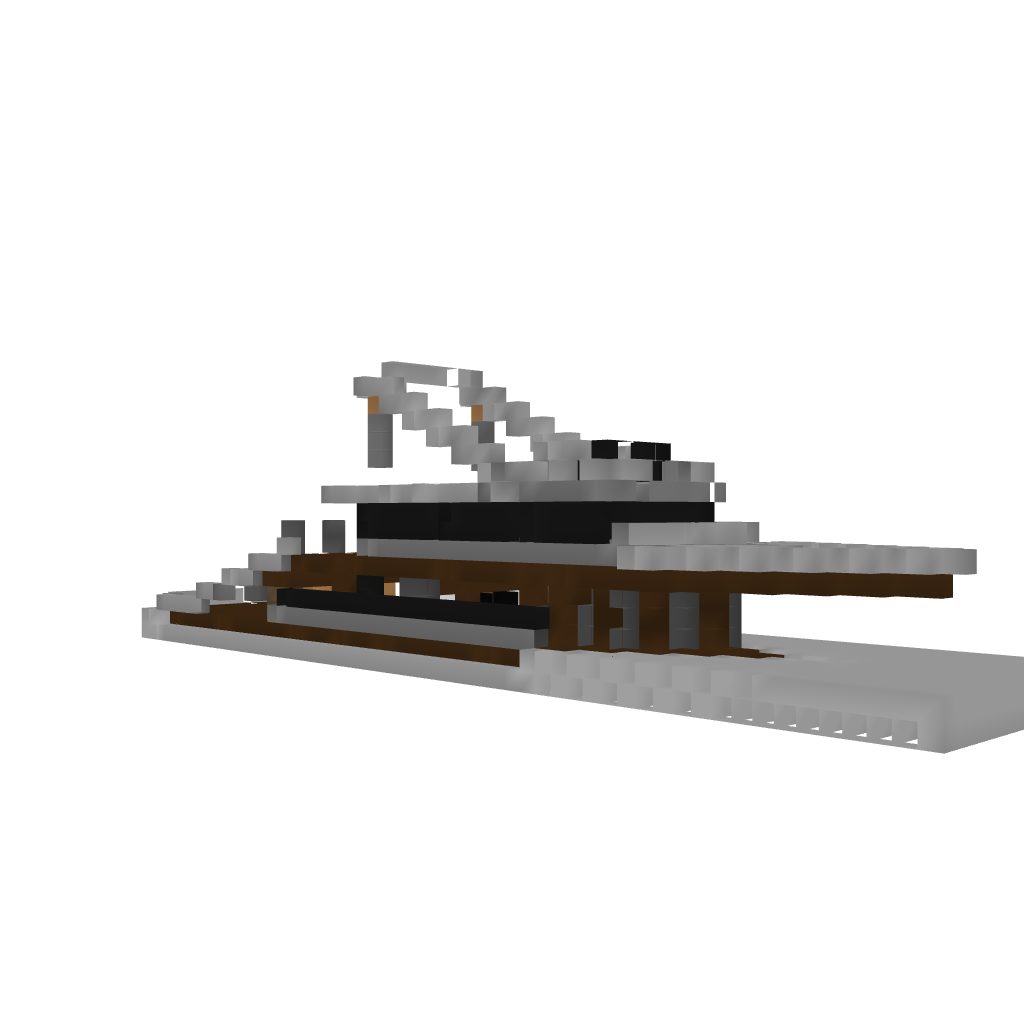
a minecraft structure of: Medium Sized Yacht